五年级 · 立体几何学
（2022 秋・偃师市期末）如图：一块长方体橡皮正好能分割成两个相等的小正方体。已知这块长方体橡皮表面积是 $60 \mathrm{~cm}^{2}$, 那么其中一个正方体的表面积是（） $\mathrm{cm}^{2}$ 。

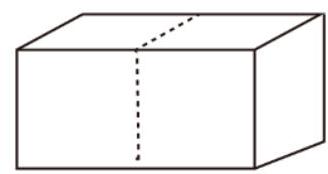
A. 24
B. 30
C. 33
D. 36

答案: D
解析: 解 $60 \div(12-2) \times 6$

$=6 \times 6$

$=36$ (平方厘米)

答：每个小正方体的表面积是 36 平方厘米。

故选: $D$ 。